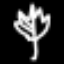
Label: leaf